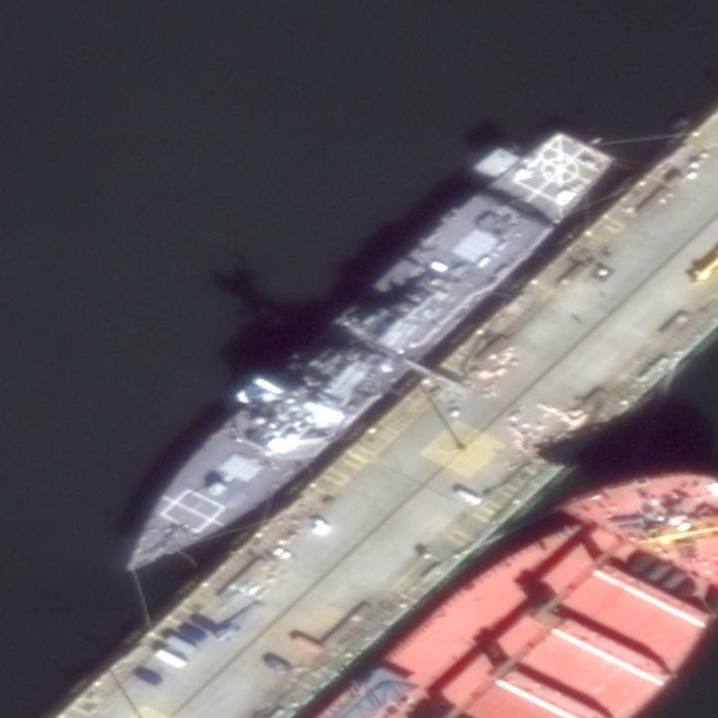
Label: destroyer